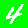
Digit: 4